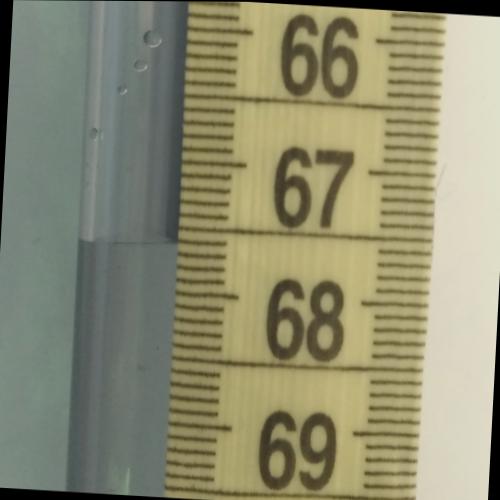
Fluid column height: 67.6 cm